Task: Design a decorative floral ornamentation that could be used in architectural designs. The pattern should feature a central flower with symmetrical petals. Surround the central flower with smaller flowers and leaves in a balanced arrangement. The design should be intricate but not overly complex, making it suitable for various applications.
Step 826:
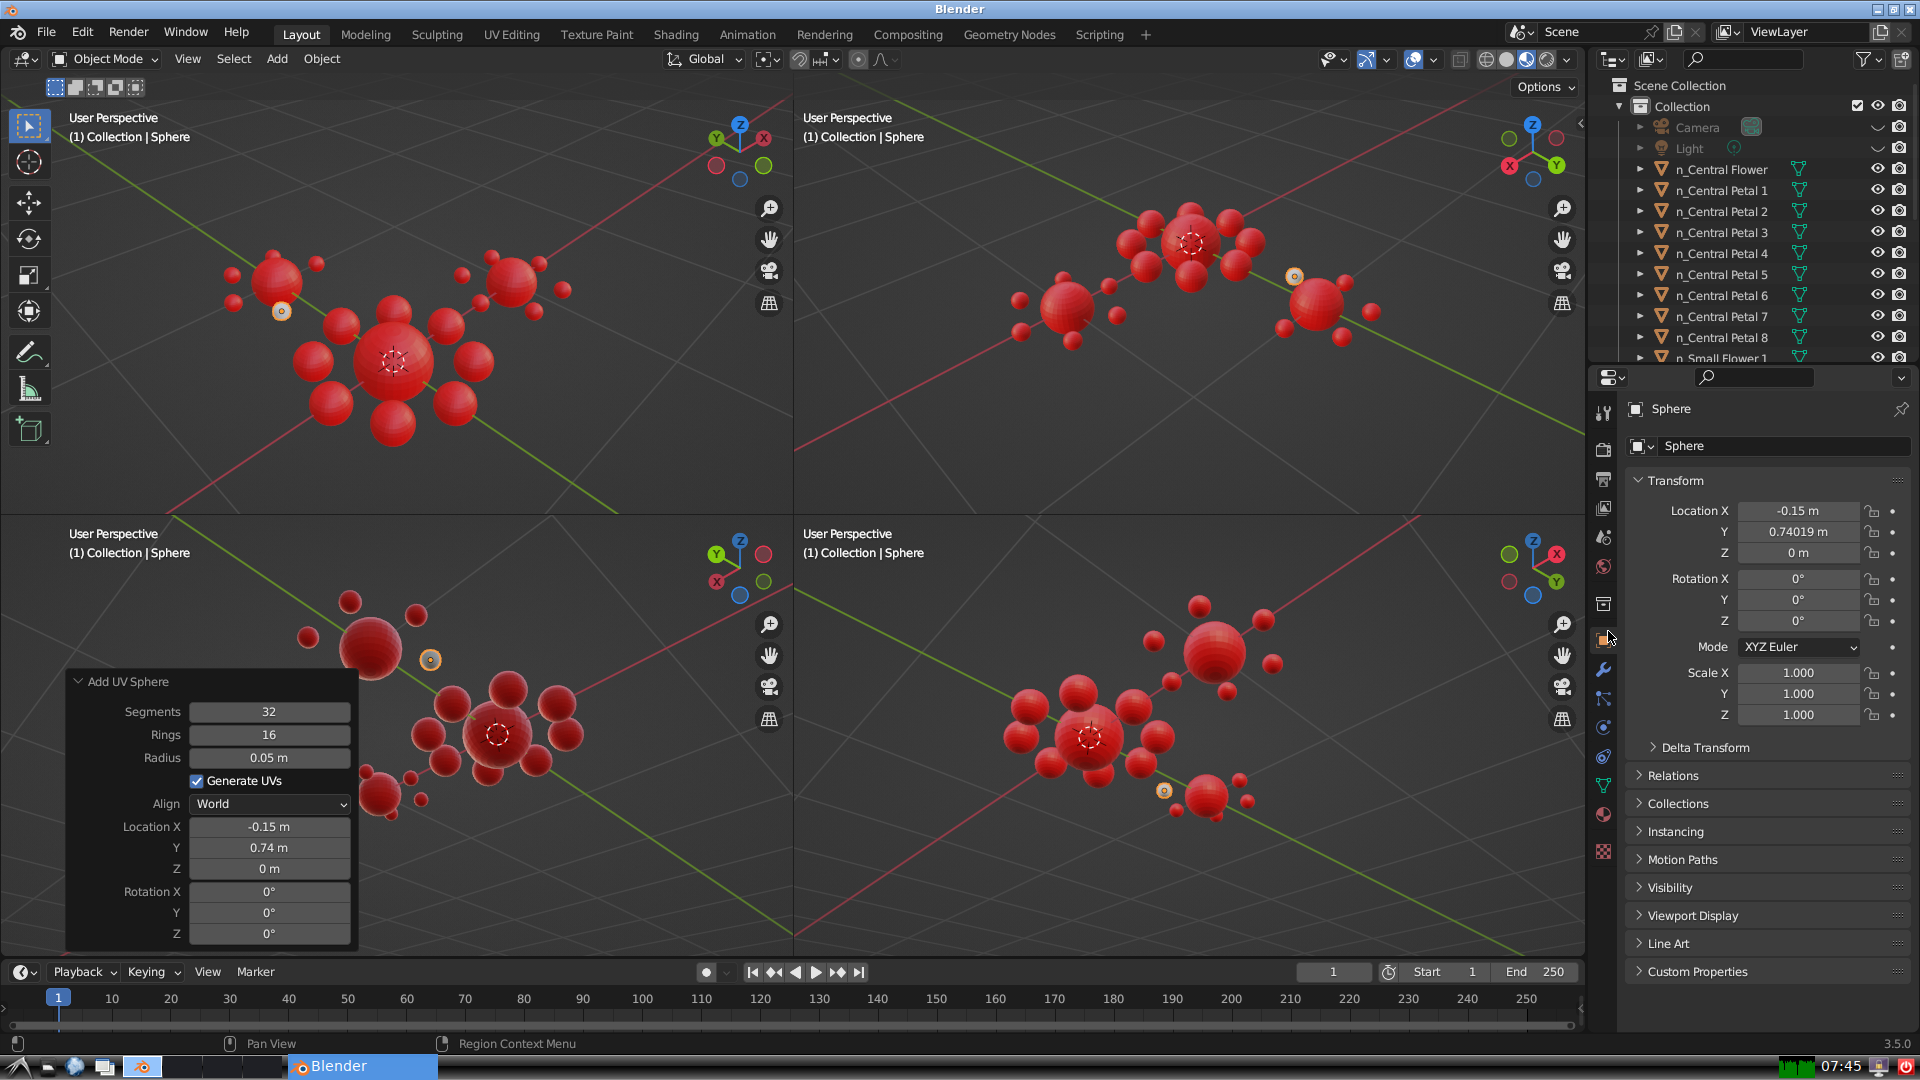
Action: {"mouse_move": [1732, 445]}